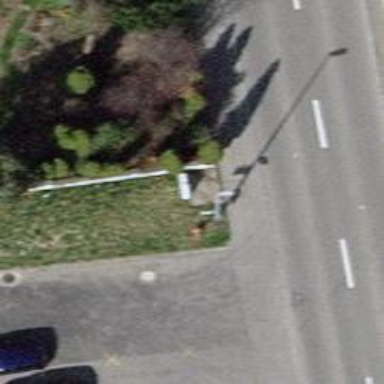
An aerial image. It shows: Bus stop with platform for public transport.